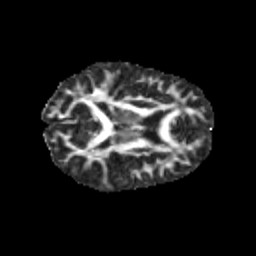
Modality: FA
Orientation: axial
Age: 13
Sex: female
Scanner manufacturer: siemens
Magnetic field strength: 3 T
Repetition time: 3.8 s
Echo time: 0.07 s